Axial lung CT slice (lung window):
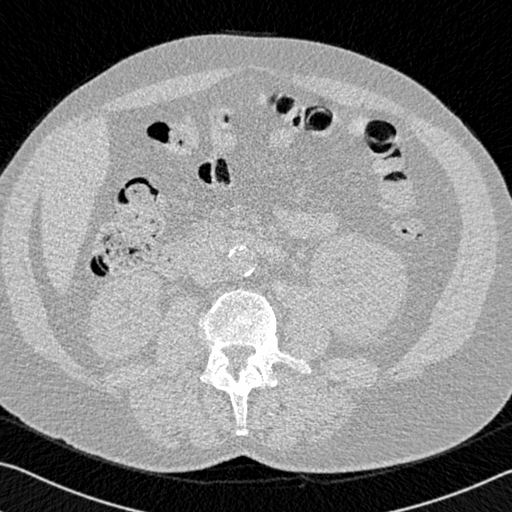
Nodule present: no